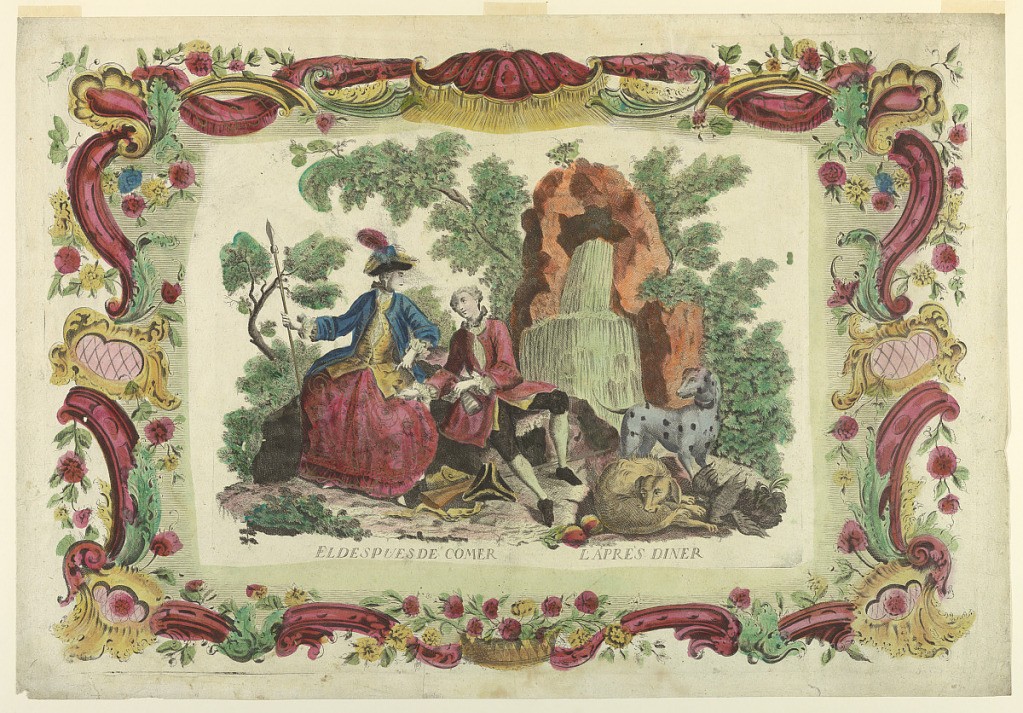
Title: After Dinner Refreshment
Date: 1750–1775
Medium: Brush and watercolor, gold on paper
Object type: Print
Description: Printed from two plates. A woman and a man holding a goblet and a decanter. She holds a spear; a gun is at his feet. Two dogs, a dead bird at right. Beside a waterfall in a wood. Bottom: "ELDESPUESDE COMER" "L'APRES DINER". The same border as in 1921-22-256.